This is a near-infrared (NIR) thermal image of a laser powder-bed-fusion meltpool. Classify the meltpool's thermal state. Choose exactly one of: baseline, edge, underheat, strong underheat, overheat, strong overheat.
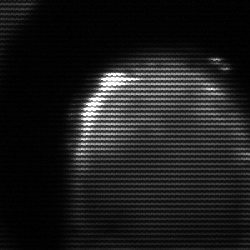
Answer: edge